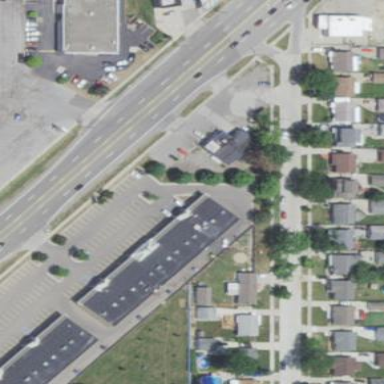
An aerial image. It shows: Retail building.